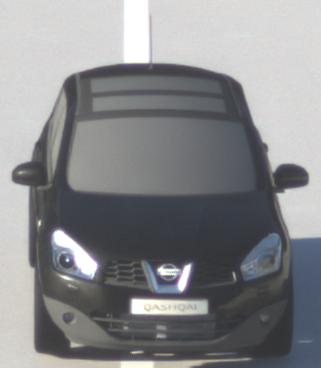
Make: Nissan
Model: Qashqai 1.6
Detailed model: Qashqai (J10)
Model produced from: 2010/03
Model produced until: 2010/08
Doors: 5
Color: black
Road condition: dry road
Daytime: sunrise or sunset
Contrast: medium contrast